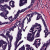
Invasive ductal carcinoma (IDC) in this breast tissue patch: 0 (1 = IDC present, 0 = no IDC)